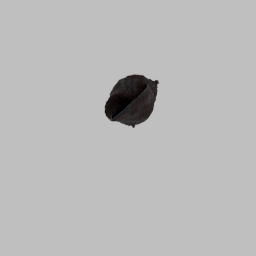
Label: animals